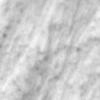
Label: no_change